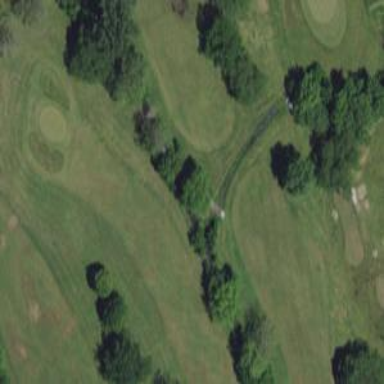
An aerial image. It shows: Well-maintained grassy golf fairway for the sport of golf.